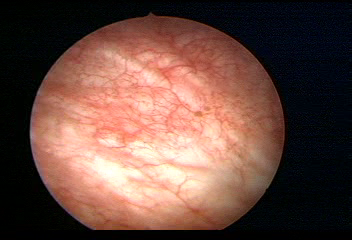
Modality: WLC
Class: Normal mucosa
Bladder cancer association: No